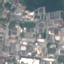
Land use / land cover: Industrial